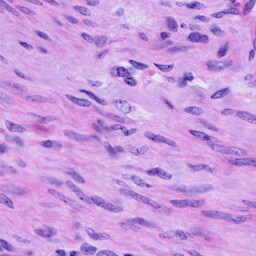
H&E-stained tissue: Cervix